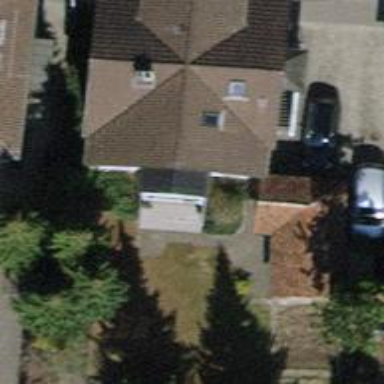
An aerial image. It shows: Gabled roof house.